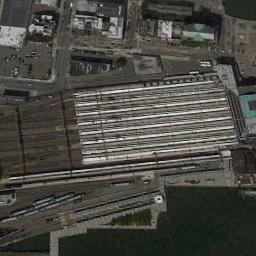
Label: railway_station